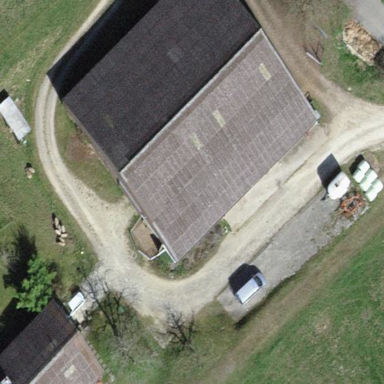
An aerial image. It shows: Farmyard area.